Field crop: maize
Growth stage: 2
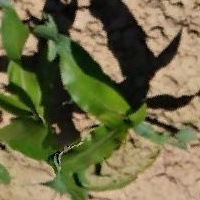
Species: maize